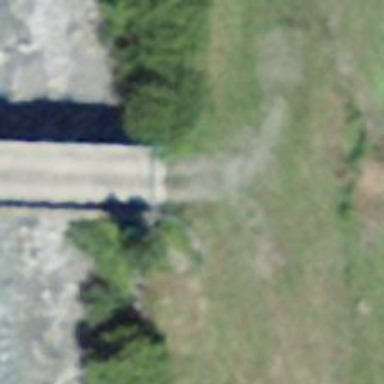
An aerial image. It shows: Lift gate barrier.